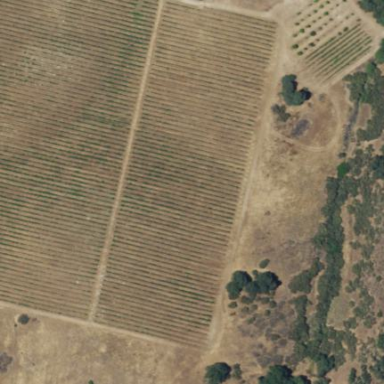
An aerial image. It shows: Unique farmland with vineyard as the land use.